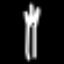
Label: fork